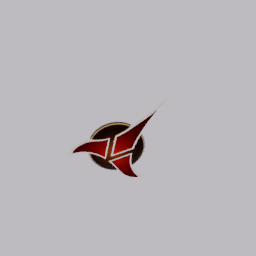
Label: decoration